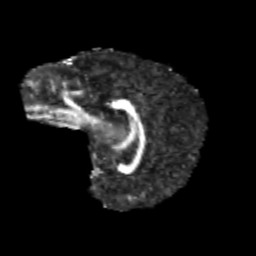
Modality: FA
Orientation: sagittal
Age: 10
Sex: female
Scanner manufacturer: siemens
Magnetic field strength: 3 T
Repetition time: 3.8 s
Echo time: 0.07 s